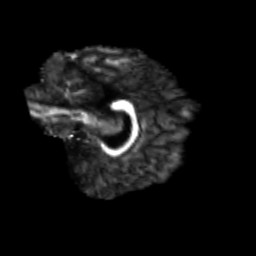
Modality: FA
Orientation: sagittal
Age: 23
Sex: female
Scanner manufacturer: siemens
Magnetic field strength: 3 T
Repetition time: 3.5 s
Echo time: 0.125 s